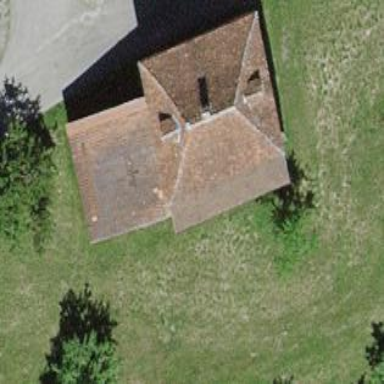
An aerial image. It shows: Rural barn.